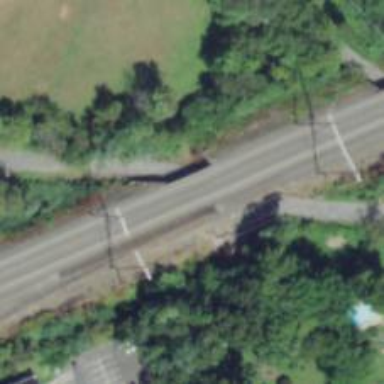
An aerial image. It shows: Railway bridge with electrified contact lines.